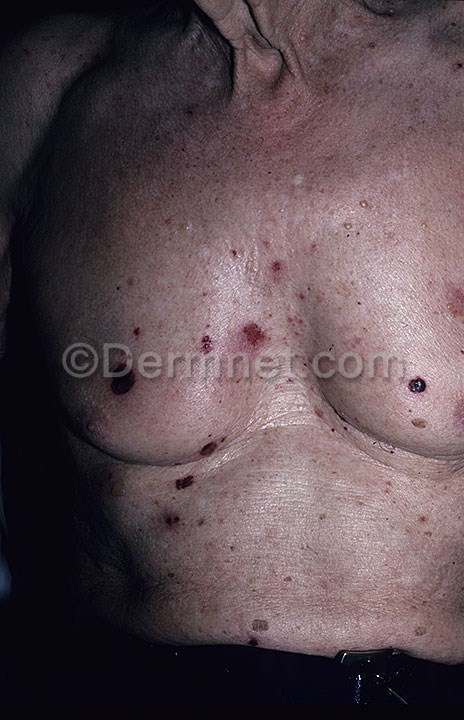
Disease: Bullous Disease Photos